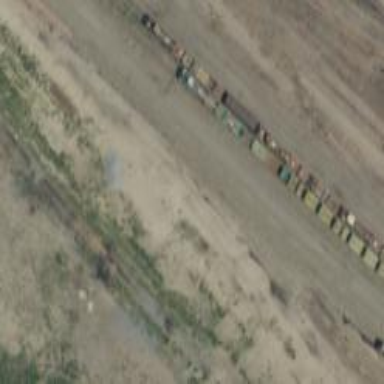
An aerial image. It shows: Railway siding with rails.